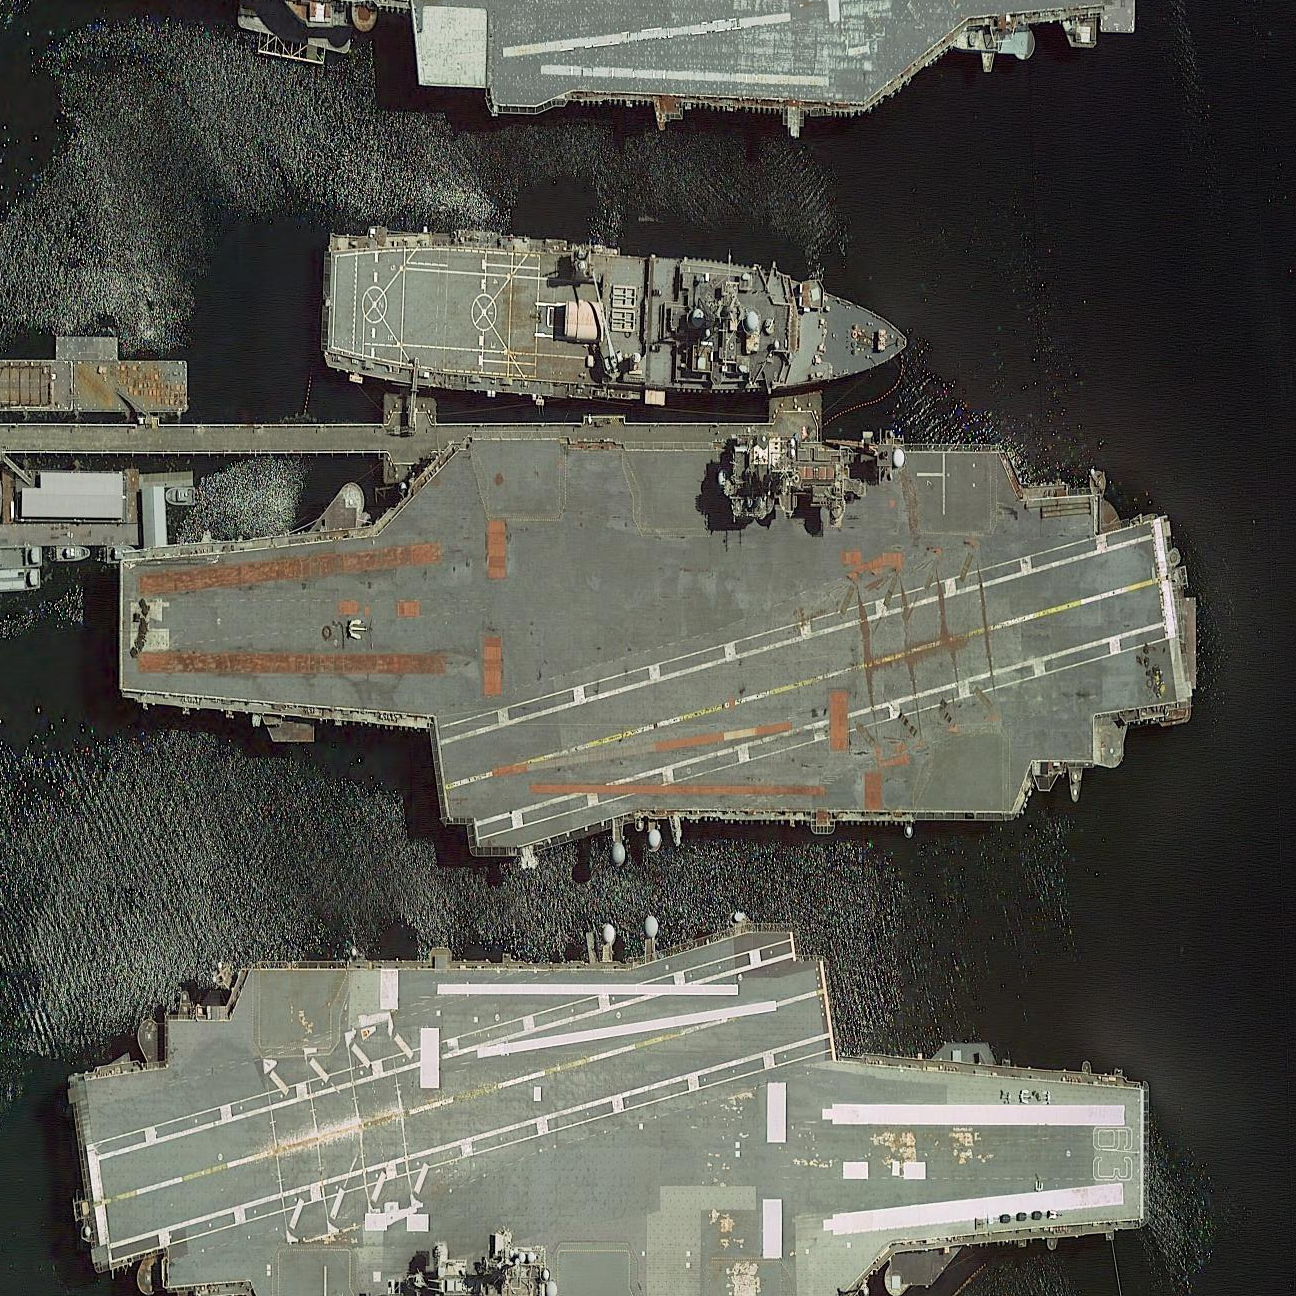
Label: aircraft_carrier